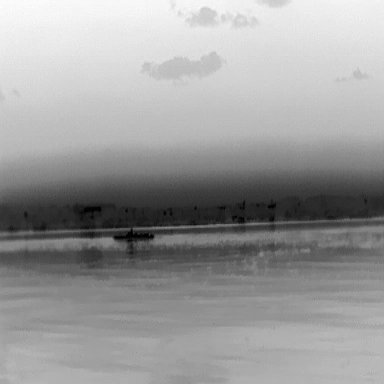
There is a warship in the infrared image.